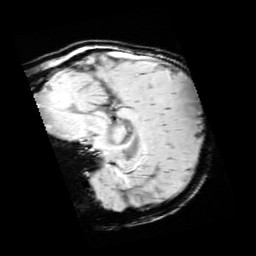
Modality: SWI
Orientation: sagittal
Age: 11
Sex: female
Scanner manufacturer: siemens
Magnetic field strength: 3 T
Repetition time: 0.027 s
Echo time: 0.02 s